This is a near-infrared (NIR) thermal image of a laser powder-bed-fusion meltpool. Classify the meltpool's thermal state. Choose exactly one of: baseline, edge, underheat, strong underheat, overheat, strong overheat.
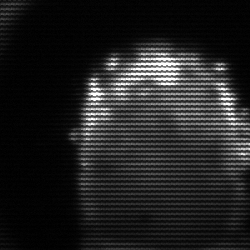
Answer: baseline